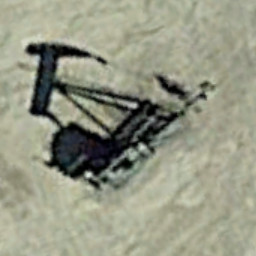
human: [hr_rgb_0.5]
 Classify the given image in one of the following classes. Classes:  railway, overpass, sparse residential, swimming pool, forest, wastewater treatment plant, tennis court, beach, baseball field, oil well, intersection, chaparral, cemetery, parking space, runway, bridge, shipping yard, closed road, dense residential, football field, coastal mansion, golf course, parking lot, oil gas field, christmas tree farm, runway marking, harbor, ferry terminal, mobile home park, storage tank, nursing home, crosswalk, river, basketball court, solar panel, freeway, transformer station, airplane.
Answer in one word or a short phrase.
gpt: oil well